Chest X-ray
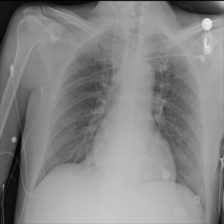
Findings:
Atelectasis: negative
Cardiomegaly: negative
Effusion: negative
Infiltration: negative
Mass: negative
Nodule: negative
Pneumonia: negative
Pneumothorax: negative
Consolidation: negative
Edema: negative
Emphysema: negative
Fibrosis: negative
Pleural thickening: negative
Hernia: negative